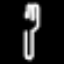
Label: fork